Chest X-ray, PA view. Patient: 53 years old, sex F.
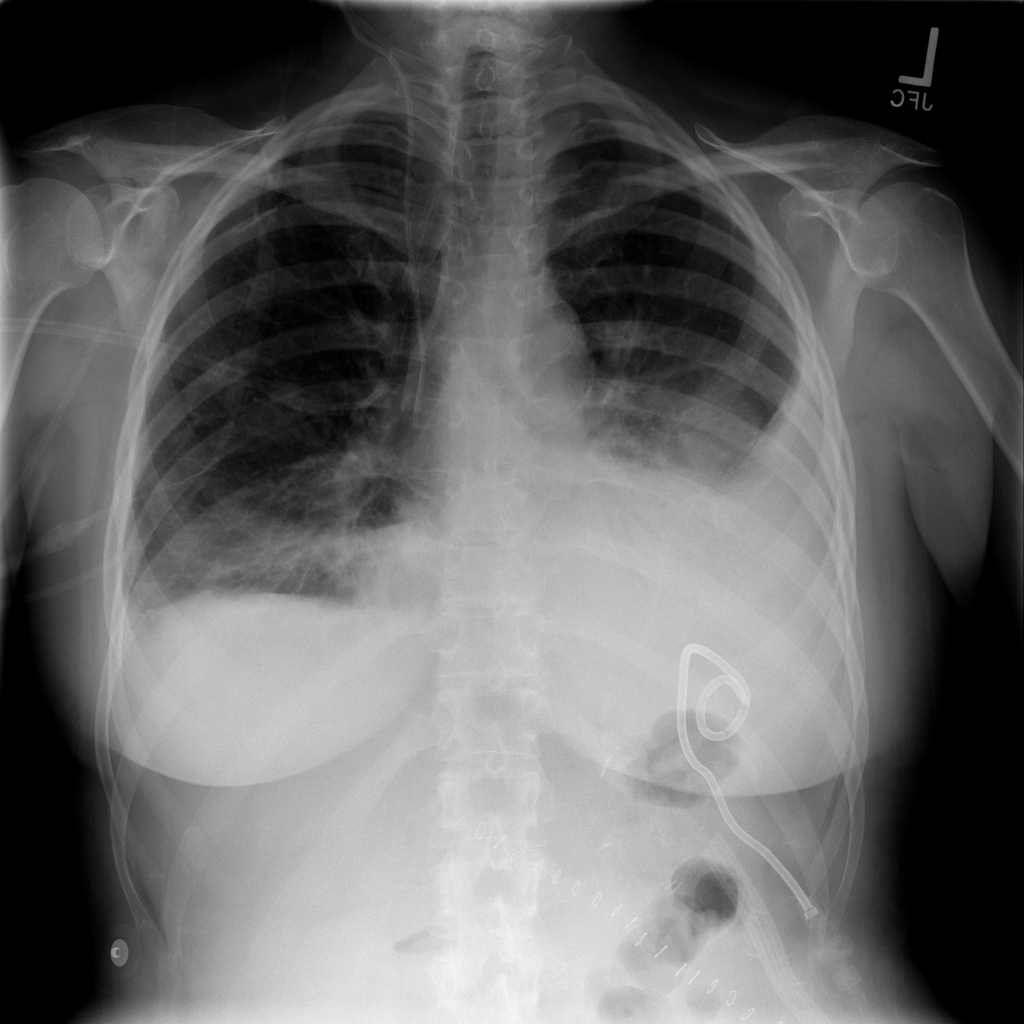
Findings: Atelectasis, Consolidation, Effusion, Infiltration, Mass, Pleural_Thickening